Question: I tried to make a menu that uses 'switch' and 'do while', but it returns:
> variable 'menu' might not have been initialized
'''
} while (menu != 5);
'''
Can anybody help me please? This is my goal:

'''
import java.util.Scanner;
class HW {
public static void main(String[] args) {
Scanner entry = new Scanner(System.in);
int A, B, X, menu; // there
do {
System.out.println("Main Menu");
System.out.println("1. Plus");
System.out.println("2. Minus");
System.out.println("3. Multiply");
System.out.println("4. Division");
System.out.println("5. Exit");
System.out.println("Option :");
X = entry.nextInt();
switch (X) {
case 1:
System.out.println("Var A : ");
A = entry.nextInt();
System.out.println("Var B : ");
B = entry.nextInt();
System.out.println("Result : " + (A + B));
if (A > B)
System.out.println(A + ">" + B);
else if (A == B)
System.out.println(A + "=" + B);
else if (A < B)
System.out.println(A + "<" + B);
System.out.println("*press any key back to menu*");
menu = entry.nextInt(); // there
break;
case 2:
System.out.println("Var A : ");
A = entry.nextInt();
System.out.println("Var B : ");
B = entry.nextInt();
System.out.println("Result : " + (A - B));
if (A > B)
System.out.println(A + ">" + B);
else if (A == B)
System.out.println(A + "=" + B);
else if (A < B)
System.out.println(A + "<" + B);
System.out.println("*press any key back to menu*");
menu = entry.nextInt(); //there
break;
case 3:
System.out.println("Var A : ");
A = entry.nextInt();
System.out.println("Var B : ");
B = entry.nextInt();
System.out.println("Result : " + (A * B));
if (A > B)
System.out.println(A + ">" + B);
else if (A == B)
System.out.println(A + "=" + B);
else if (A < B)
System.out.println(A + "<" + B);
System.out.println("*press any key back to menu*");
menu = entry.nextInt(); //there
break;
case 4:
System.out.println("Var A : ");
A = entry.nextInt();
System.out.println("Var B : ");
B = entry.nextInt();
System.out.println("Result : " + (A / B));
if (A > B)
System.out.println(A + ">" + B);
else if (A == B)
System.out.println(A + "=" + B);
else if (A < B)
System.out.println(A + "<" + B);
System.out.println("*press any key back to menu*");
menu = entry.nextInt(); //there
break;
case 5:
break;
}
} while (menu != 5); //here it say not initialized.
System.out.println(" ");
}
}
'''
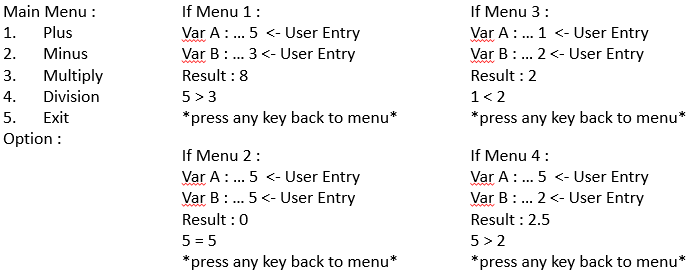
Answer: If your only goal is to make the error go away, initialize the 'menu' variable:
'''
int A;
int B;
int X;
int menu = -1; // Initialize menu to -1
'''
Your switch statement needs to be sure to handle all possible cases, though. You can ensure it does by adding a default case.